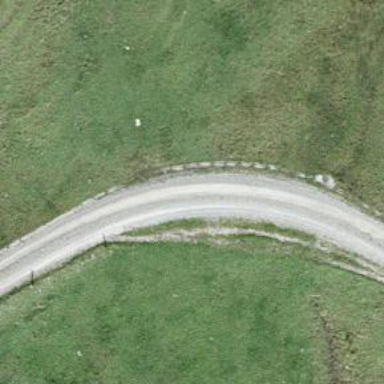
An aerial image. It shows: Track with fine gravel surface of grade2.